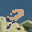
Label: 9